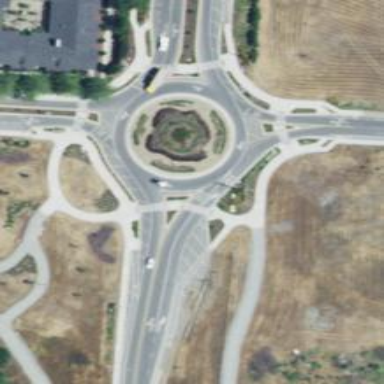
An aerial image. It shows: Secondary road leading to roundabout.